Question: Is it possible to provide dropdownlist in the new row added to WebGrid? I tried adding this
'''
'<td >@Html.DropDownList("Team", (IEnumerable<SelectListItem>)ViewBag.Teams, "")</td>'
'''
and it says
> Uncaught SyntaxError: Invalid or unexpected token at '<td ><select id="Team" name="Team"><option value=""></option>'.
Code:
'''
var row = '<tr class="webgrid-row-style">'+
'<td class="col3Width"><input type="text" id="Date" value="" class="edit-mode date-picker" /></td>' +
'<td >@Html.DropDownList("Team", (IEnumerable<SelectListItem>)ViewBag.Teams, "")</td>' +
'<td ><span><input type="text" id="Name" value="" class="edit-mode /></span></td>' +
'<td ><span><input type="text" id="Category" value="" class="edit-mode/></span></td>' +
'<td ><span><input type="text" id="Received_Count" value="" class="edit-mode" /></span></td>' +
'<td ><span><input type="text" id="Done_Count" value="" class="edit-mode" /></span></td>' +
'<td ><button class="add-item edit-mode">Add</button>&nbsp;<button class="remove-item edit-mode">Cancel</button></td>' +
'</tr>';
$('table tbody:last').append(row);
'''
Error:

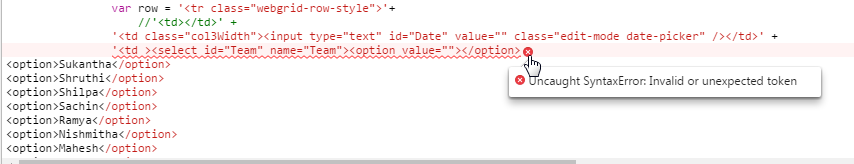
Answer: When you use '@Html.DropDownList' in a javascript string like
'''
'<td >@Html.DropDownList("Team", (IEnumerable<SelectListItem>)ViewBag.Teams, "")</td>'
'''
it generates a string in multiple lines like below
'''
'<td ><select id="Team" name="Team"><option value=""></option>
<option>Sukantha</option>
<option>Shruti</option>
<option>Shilpa</option>
<option>Sachin</option>
<option>Ramya</option>
<option>Nishmitha</option>
<option>Mahesh</option>
</select></td>'
'''
which is invalid, hence you got the error.
As a workaround, try to place the '@Html.DropDownList' inside a hidden div somewhere in your view
'''
<div id="divTeams" style="display: none;">
@Html.DropDownList("Team", (IEnumerable<SelectListItem>)ViewBag.Teams, "")
</div>
'''
then get the generated string using '$('#divTeams').html()'
'''
var row = '<tr class="webgrid-row-style">'+
'<td class="col3Width"><input type="text" id="Date" value="" class="edit-mode date-picker" /></td>' +
'<td >' + $('#divTeams').html() + '</td>' +
'<td ><span><input type="text" id="Name" value="" class="edit-mode /></span></td>' +
'<td ><span><input type="text" id="Category" value="" class="edit-mode/></span></td>' +
'<td ><span><input type="text" id="Received_Count" value="" class="edit-mode" /></span></td>' +
'<td ><span><input type="text" id="Done_Count" value="" class="edit-mode" /></span></td>' +
'<td ><button class="add-item edit-mode">Add</button>&nbsp;<button class="remove-item edit-mode">Cancel</button></td>' +
'</tr>';
$('table tbody:last').append(row);
'''